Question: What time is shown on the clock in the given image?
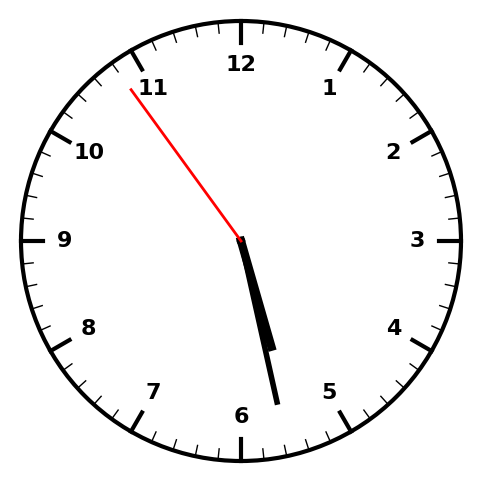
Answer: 05:27:54